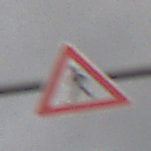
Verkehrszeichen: FussgaengerRechts
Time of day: MorningAfternoon
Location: Outdoor (Suburban)
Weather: Overcast
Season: NotSpecified
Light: Natural